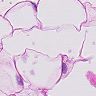
Metastatic tissue present: no